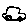
Label: car